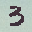
Label: 3